Question: I'm trying to test a Java web app using Selenium 2.16.1. When Selenium opens Firefox, I see a band at the top of the page with message "Will you help improve Mozilla Firefox"

For some reason this breaks
'''
selenium.click("id=submit");
selenium.waitForPageToLoad("60000");
'''
which is trying to log in - it becomes a no-op, and the test fails because it's then expecting to have logged in. If I break on the click line and clear the 'will you help' band before continuing then the form submit succeeds.
Is there a way to suppress this band from appearing? (I expect that would mean setting a property in Firefox's default profile - where do I find that?) Or is there a way to get Selenium to spot and dismiss this first? Thanks! I'm using Firefox 9.0.1.
---
Solved - thanks Danny! Just in case it isn't clear from the answers and comments below:
This was an issue with 2.16.1 and IMO the best solution is to upgrade to 2.17 or later.
---
Peter points out below that this question is highly ranked for the "Will you help" message itself. If you're looking to disable it:
- <URL>
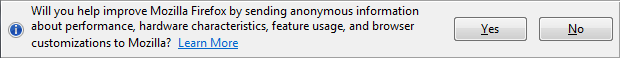
Answer: This is the telemetry feature, and the prompt is controlled by the toolkit.telemetry.prompted property:
<URL>
You can set it via prefs.js:
<URL>
Also relevant:
<URL>